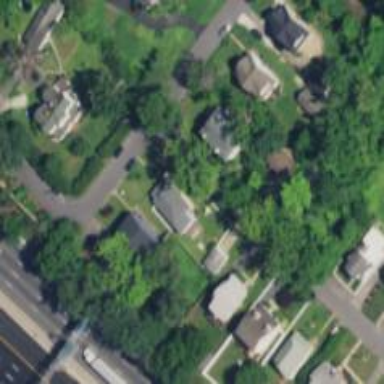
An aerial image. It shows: Neighborhood.